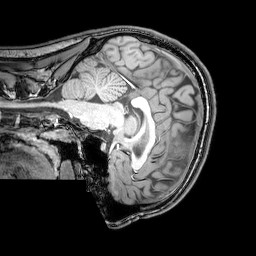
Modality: T1w
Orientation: sagittal
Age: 23
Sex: male
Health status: healthy
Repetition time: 0.081 s
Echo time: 0.037 s